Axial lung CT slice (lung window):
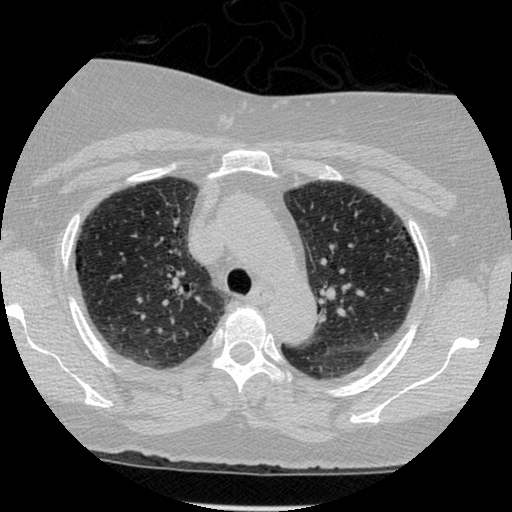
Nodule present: no